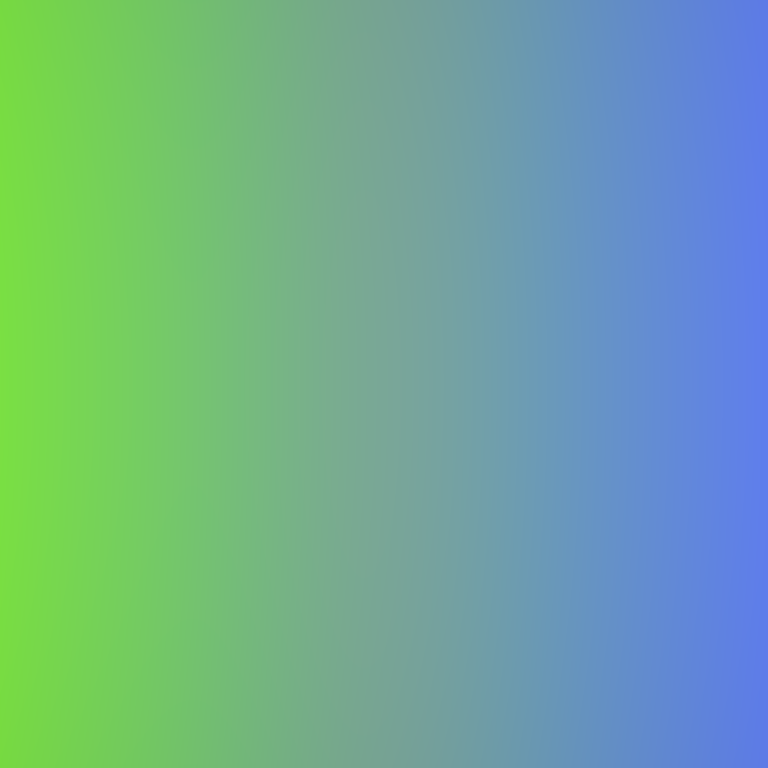
Abstract light effect, smooth gradient from vibrant green to cool blue, calm atmosphere, soft blend, no room, no furniture, no objects.